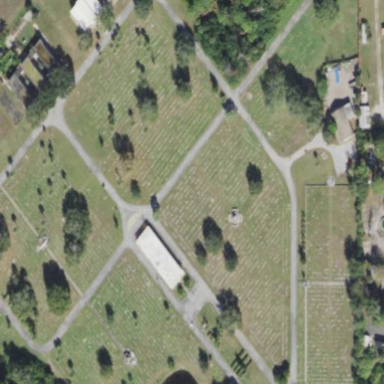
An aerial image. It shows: Cemetery.